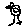
Label: bird